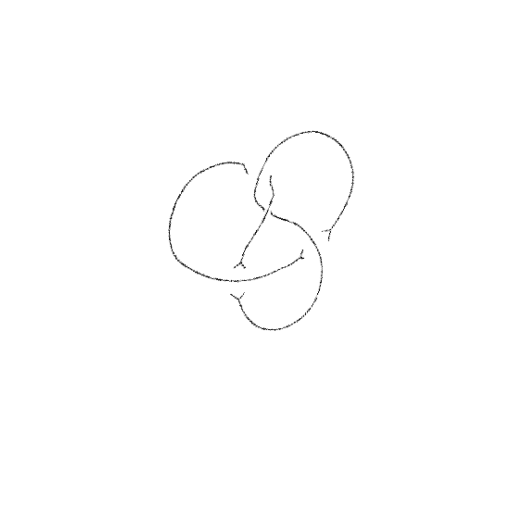
Crossing number: 4